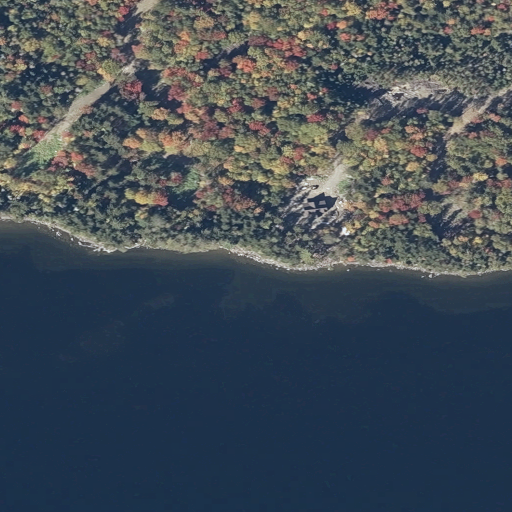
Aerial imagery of cape in Maine named Socatean Point containing open water, mixed forest, evergreen forest, and deciduous forest